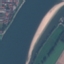
Land use / land cover: River